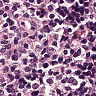
Metastatic tissue present: no